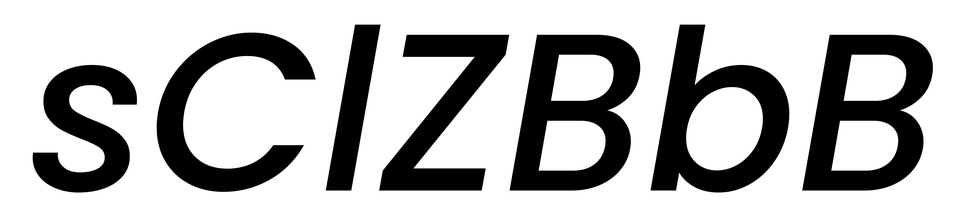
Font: Poppins-MediumItalic